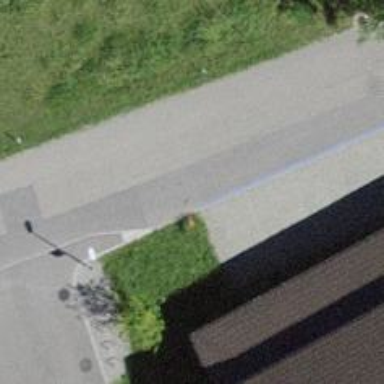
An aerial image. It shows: Bollard.